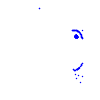
Particle: kaon